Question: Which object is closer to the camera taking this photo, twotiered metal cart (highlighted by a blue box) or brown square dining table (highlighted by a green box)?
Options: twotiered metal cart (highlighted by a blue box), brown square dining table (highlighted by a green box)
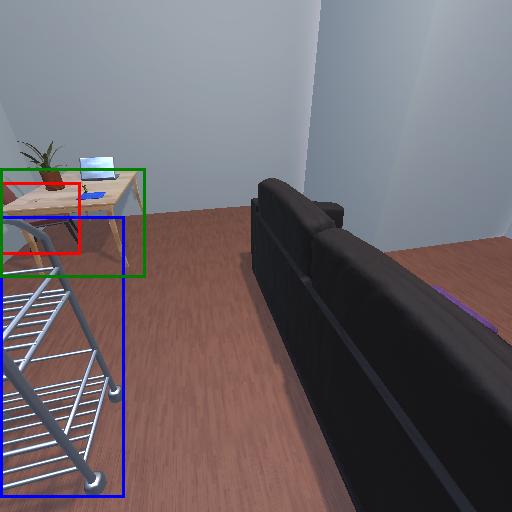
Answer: twotiered metal cart (highlighted by a blue box)